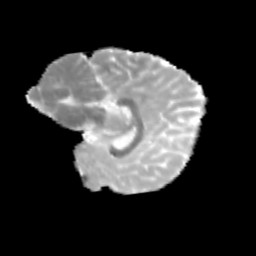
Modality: MD
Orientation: sagittal
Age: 11
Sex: female
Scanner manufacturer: siemens
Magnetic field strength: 3 T
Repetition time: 3.8 s
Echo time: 0.07 s